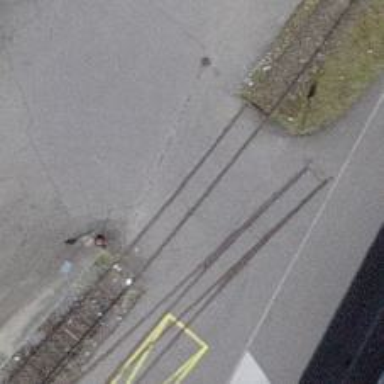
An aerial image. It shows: Level crossing along the railway.